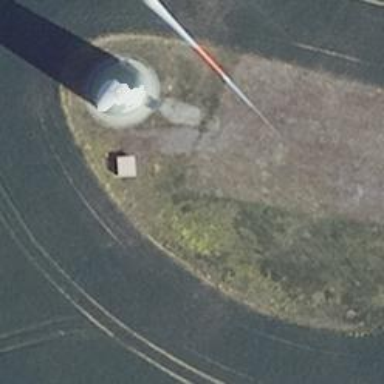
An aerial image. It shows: Wind generator powered by horizontal axis wind turbine.